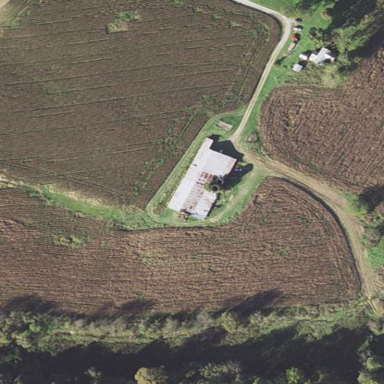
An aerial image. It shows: Farmyard area.